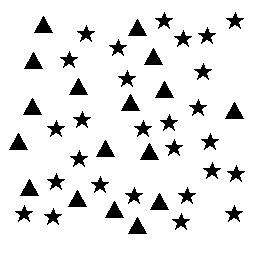
Squares: 0
Triangles: 17
Stars: 27
Total shapes: 44